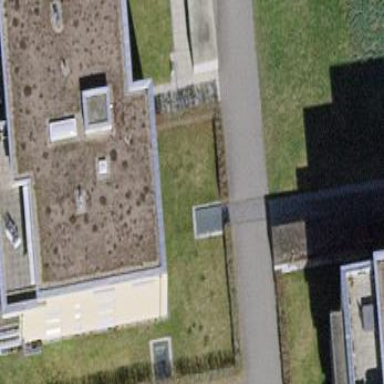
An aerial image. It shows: Building with flat roof.